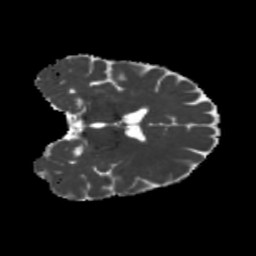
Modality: MD
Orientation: coronal
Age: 29
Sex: female
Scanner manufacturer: siemens
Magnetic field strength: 3 T
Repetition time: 5.25 s
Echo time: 0.08 s